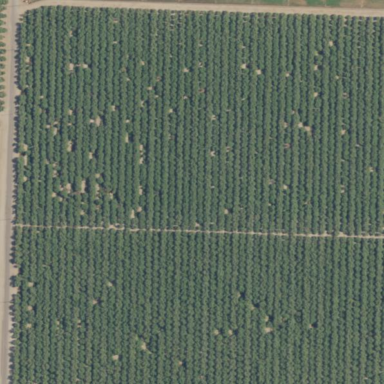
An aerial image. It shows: Orchard.